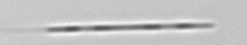
Label: Leptocylindrus